Aerial crown-view tile of a tropical tree (Barro Colorado Island, Panama), acquired 20240918:
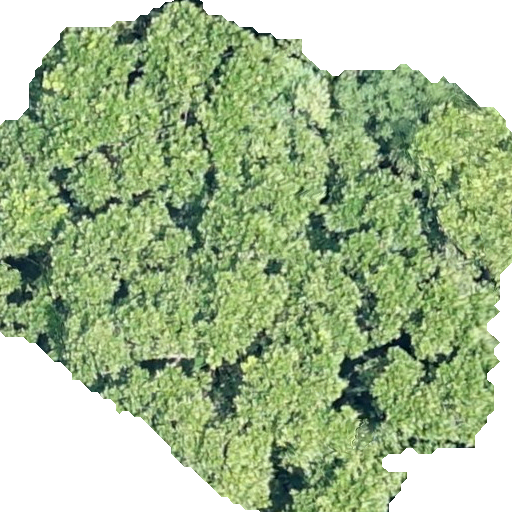
Species: Anacardium excelsum
GBIF accepted scientific name: Anacardium excelsum
Crown area: 317.89 m²